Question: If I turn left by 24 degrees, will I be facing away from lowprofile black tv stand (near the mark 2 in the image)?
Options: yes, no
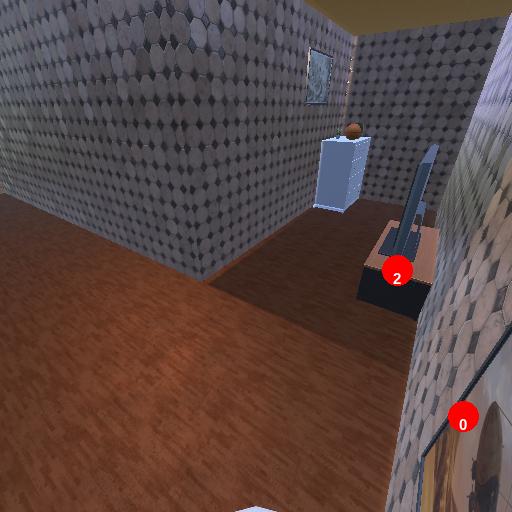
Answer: yes